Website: crate-barrel
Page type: delivery-shipping
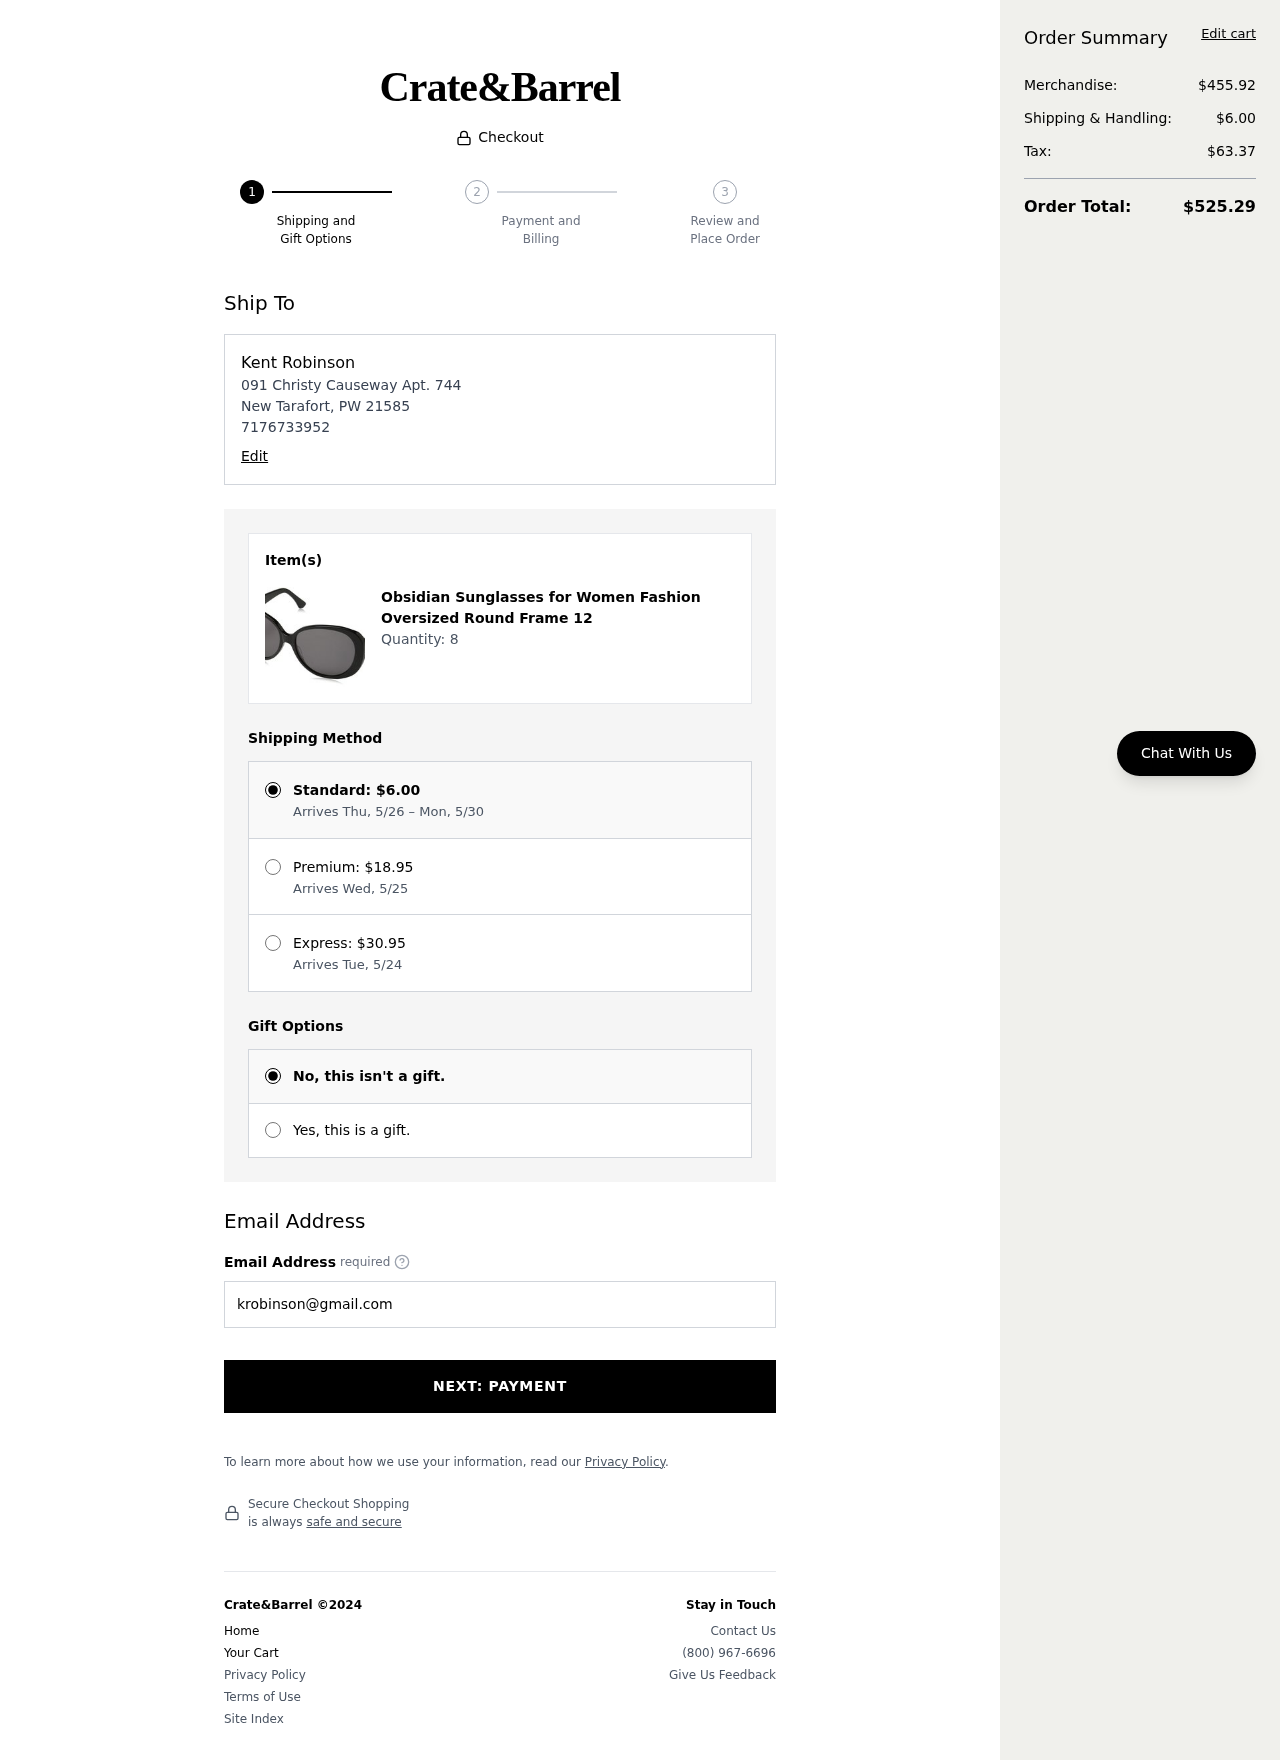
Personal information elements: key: PII_EMAIL
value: krobinson@gmail.com
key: PII_FULLNAME
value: Kent Robinson
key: PII_PHONE
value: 7176733952
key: PII_STREET
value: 091 Christy Causeway Apt. 744
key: PII_CITY_STATE_ZIP
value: New Tarafort, PW 21585
Product elements: key: PRODUCT1_NAME
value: Obsidian Sunglasses for Women Fashion Oversized Round Frame 12
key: PRODUCT1_QUANTITY
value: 8
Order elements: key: ORDER_SHIPPING_COST
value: $6.00
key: ORDER_SHIPPING_DATE
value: Arrives Thu, 5/26 – Mon, 5/30
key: ORDER_PREMIUM_SHIPPING
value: $18.95
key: ORDER_PREMIUM_DATE
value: Arrives Wed, 5/25
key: ORDER_EXPRESS_SHIPPING
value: $30.95
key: ORDER_EXPRESS_DATE
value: Arrives Tue, 5/24
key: ORDER_SUBTOTAL
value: $455.92
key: ORDER_TAX
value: $63.37
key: ORDER_TOTAL
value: $525.29